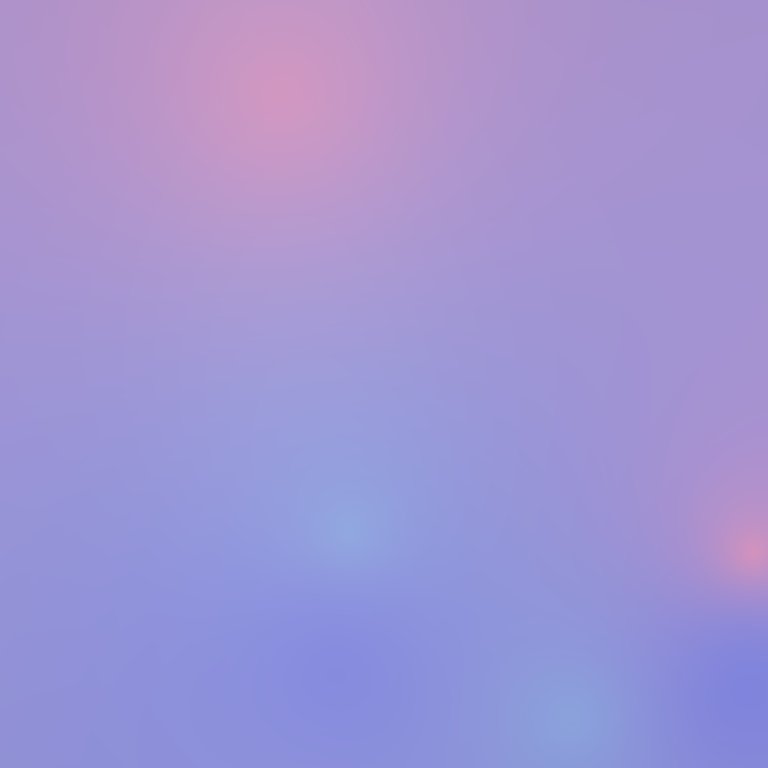
Abstract light effect, smooth gradient from soft lavender to gentle pink, serene atmosphere, diffuse glow, no room, no furniture, no objects.